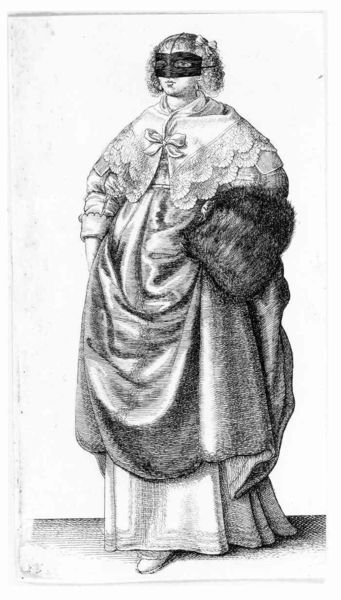
Titel: Die Dame mit Maske und Muff
Künstler: Wenzel Hollar
Standort: Karlsruhe
Institution: Staatliche Kunsthalle Karlsruhe
Schlagwörter: dunkel, fuß, hand, mann, schatten, umhang, weiß, mädchen, frau, frisur, grau, haar, kleid, kleider, licht, mund, nase, ohrring, schwarz, skizze, zeichnung, blick, dame, tuch, ball, fest, hochformat, mode, ornament, rock, schleife, alt, blond, jacke, mützen, wand, arm, augen, barock, falten, gesicht, haarschmuck, kleidung, kragen, lang, mensch, pelz, spitze, stehen, ärmel, bildnis, hals, hände, portrait, porträt, boden, auge, gewand, haare, kostüm, mantel, stehend, stoff, ohrringe, spitzen, schleifen, borte, frontal, kinn, lippen, locken, mittelscheitel, scheitel, schulter, schön, fell, schürze, italien, venedig, schuhe, zöpfe, schwer, grafik, graphik, winter, folds, hands, men, white, women, black, blouse, bordüre, collar, dick, dress, face, falte, gray, grey, hair, lace, lady, nose, old, robe, skirt, sleeve, spitz, verkleidung, weib, weiblich, woman, zopf, verzierung, goya, gown, picture, print, überwurf, bauch, junge frau, rüsche, rüschen, schwanger, stola, masche, bögen, fett, maske, kohle, groß, druck, druckgraphik, schwarz-weiss, schraffur, radierung, stich, lockig, fasching, kittel, bleistift, manschette, tasche, schuh, ganzkörper, kurz, ganzfigur, tracht, muff, üppig, schultertuch, antik, girl, head, costume, eyes, feet, ribbon, sash, stand, visier, spitzenkragen, breit, drawing, paper, haarschleife, kupferstich, cape, verhüllt, black and white, bodice, shawl, texture, verdeckt, shadow, chin, coat, fabric, fur, mouth, etching, illustration, line, sketch, walking, karneval, larve, geheimbund, curls, pen, schlaufe, curl, details, ballkleid, schleif, drapery, augenbinde, cloak, clothes, draped, neck, design, history, schleifchen, maskenball, ink, untergewand, italian, venice, detail, foot, shoe, shoes, engraving, pencil, unterkleid, eye, apron, cloth, book, überkleid, fra, lips, long, shoulders, lithograph, shadows, contemporary, genre, mantilla, carnival, mask, masquerade, butterfly, empire, raffen, gelockt, plez, clothing, fashion, dadierung, dance, standing, stahlstich, masek, bow, body, penis, geschürzt, massig, layers, big, tall, prostitute, curves, maskierung, karnaval, cuff, schelife, faltenreich, faltem, spitzencape, muss, schulterkragen, maskiert, übergewichtig, laces, puff, pretty, diick, fat, levels, cuffs, ohrrring, pez, pregnant, s, grayscale, monochrom, pelzmuff, 16th century, 18th century, curly hair, curly, kand, ringlets, mout, tied, fghfghf, cotton, festnacht, zzeichnung#, #haare, hidden, domino, 17th century, blindfold, value, hitler, purse, drawinf, pelzu, carnaval, stioff, damie, karnevsal, dressed up, hide, unheiumlich, mäntlchen, i'm bad at this, blabla, kopulent, black white sketch, randierung, small head, mascherl, locken#haar, frock, covered, trip, mtitelalter, onepiece, disguise, carneval, black white, old dress, lacy collar, augenlarve, capelet, frilly, mistery, hostory, prett, scalloped, squat, rafft, stay, seriousness, matron, fat girl, heavy girl, plain clothes, dark mask, eye mask, masked eyes, skragen, center-parted, masked, thin face, awkward proportion, 18th centurey, armaufschlag